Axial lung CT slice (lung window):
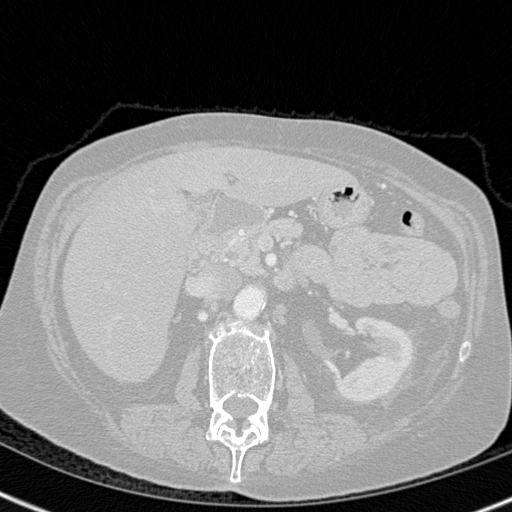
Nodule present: no